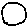
Label: circle